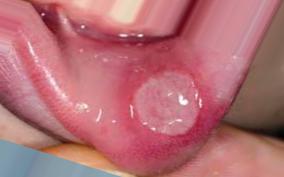
Condition: Mouth Ulcer